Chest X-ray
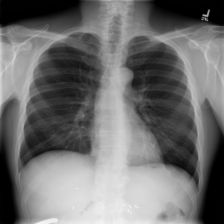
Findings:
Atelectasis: negative
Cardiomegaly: negative
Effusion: negative
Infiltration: negative
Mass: negative
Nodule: negative
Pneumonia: negative
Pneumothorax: negative
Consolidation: negative
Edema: negative
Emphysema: negative
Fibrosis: negative
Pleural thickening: negative
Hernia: negative